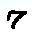
Label: 7